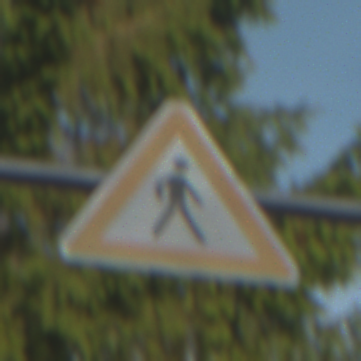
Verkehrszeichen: FussgaengerLinks
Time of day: SunriseSunset
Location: Outdoor (Suburban)
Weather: PartlyCloudy
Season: NotSpecified
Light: Natural